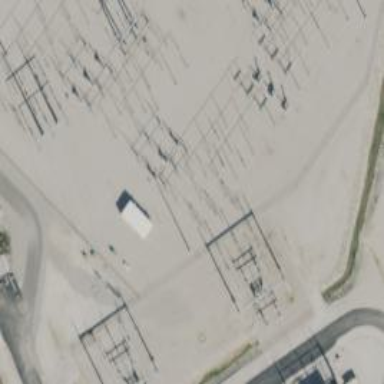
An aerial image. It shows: Switch used for power control.